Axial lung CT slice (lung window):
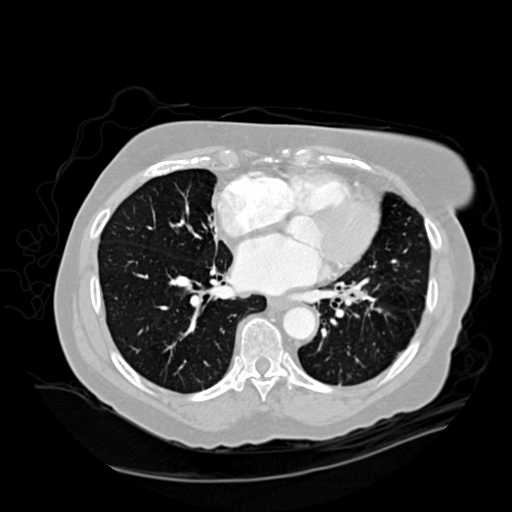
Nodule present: no